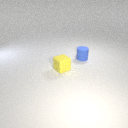
small blue rubber cylinder behind small yellow rubber cube